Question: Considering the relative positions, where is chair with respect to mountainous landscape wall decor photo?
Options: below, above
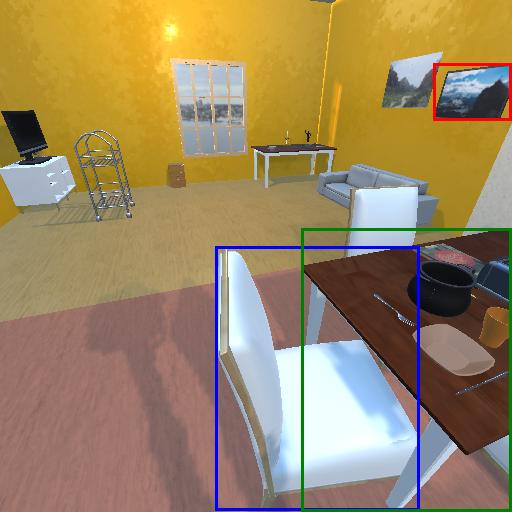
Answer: below